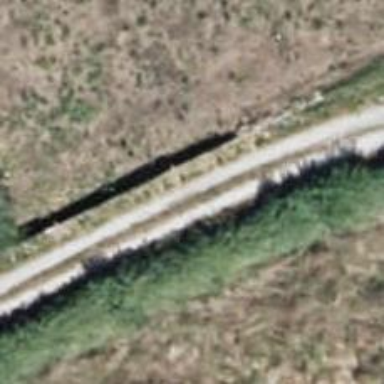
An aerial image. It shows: Asphalt track.